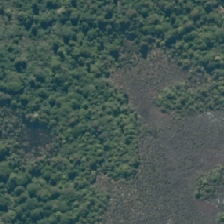
Land cover: herbaceous_freshwater_vege